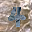
Label: 4